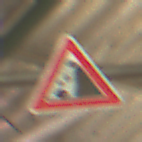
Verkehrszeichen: SteinschlagRechts
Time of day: MorningAfternoon
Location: Roofed (Special)
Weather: NotSpecified
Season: NotSpecified
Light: Artificial